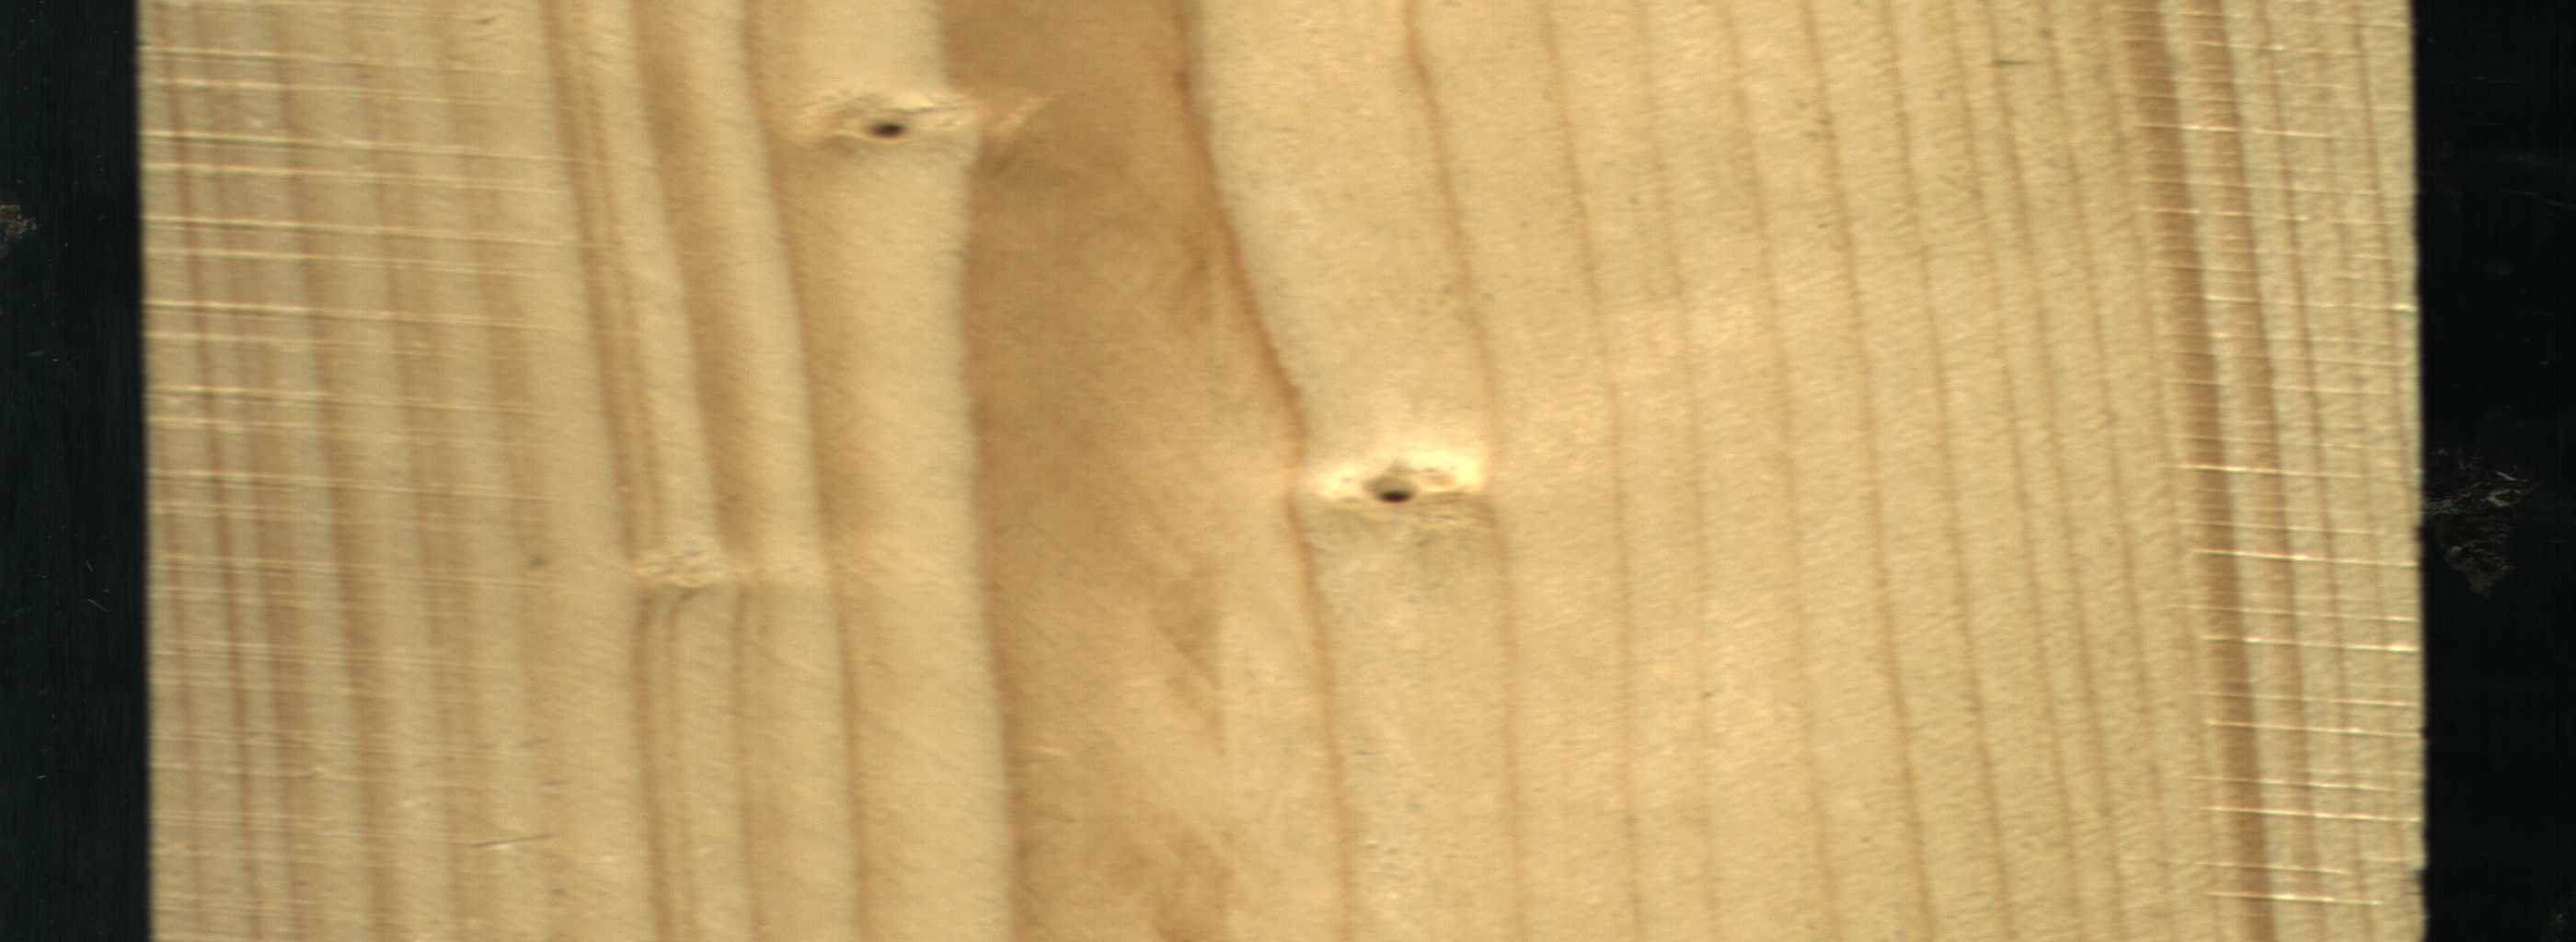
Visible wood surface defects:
Dead_Knot
Dead_Knot